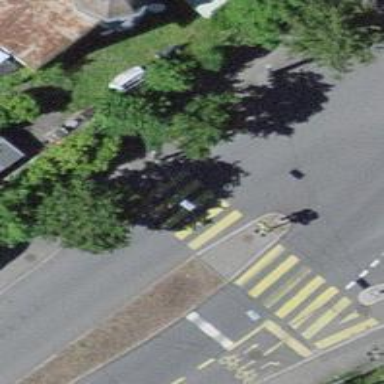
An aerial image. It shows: Traffic island located on footway.